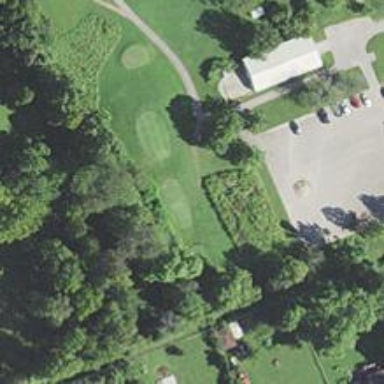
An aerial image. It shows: Golf tee.